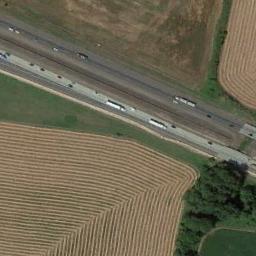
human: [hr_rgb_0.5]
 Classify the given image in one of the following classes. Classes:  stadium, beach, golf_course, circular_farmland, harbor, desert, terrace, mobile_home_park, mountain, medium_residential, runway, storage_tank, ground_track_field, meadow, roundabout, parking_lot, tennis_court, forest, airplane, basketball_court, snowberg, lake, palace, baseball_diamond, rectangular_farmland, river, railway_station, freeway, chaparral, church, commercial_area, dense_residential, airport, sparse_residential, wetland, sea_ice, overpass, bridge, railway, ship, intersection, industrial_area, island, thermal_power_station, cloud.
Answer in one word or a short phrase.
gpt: freeway